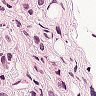
Metastatic tissue present: yes